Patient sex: F
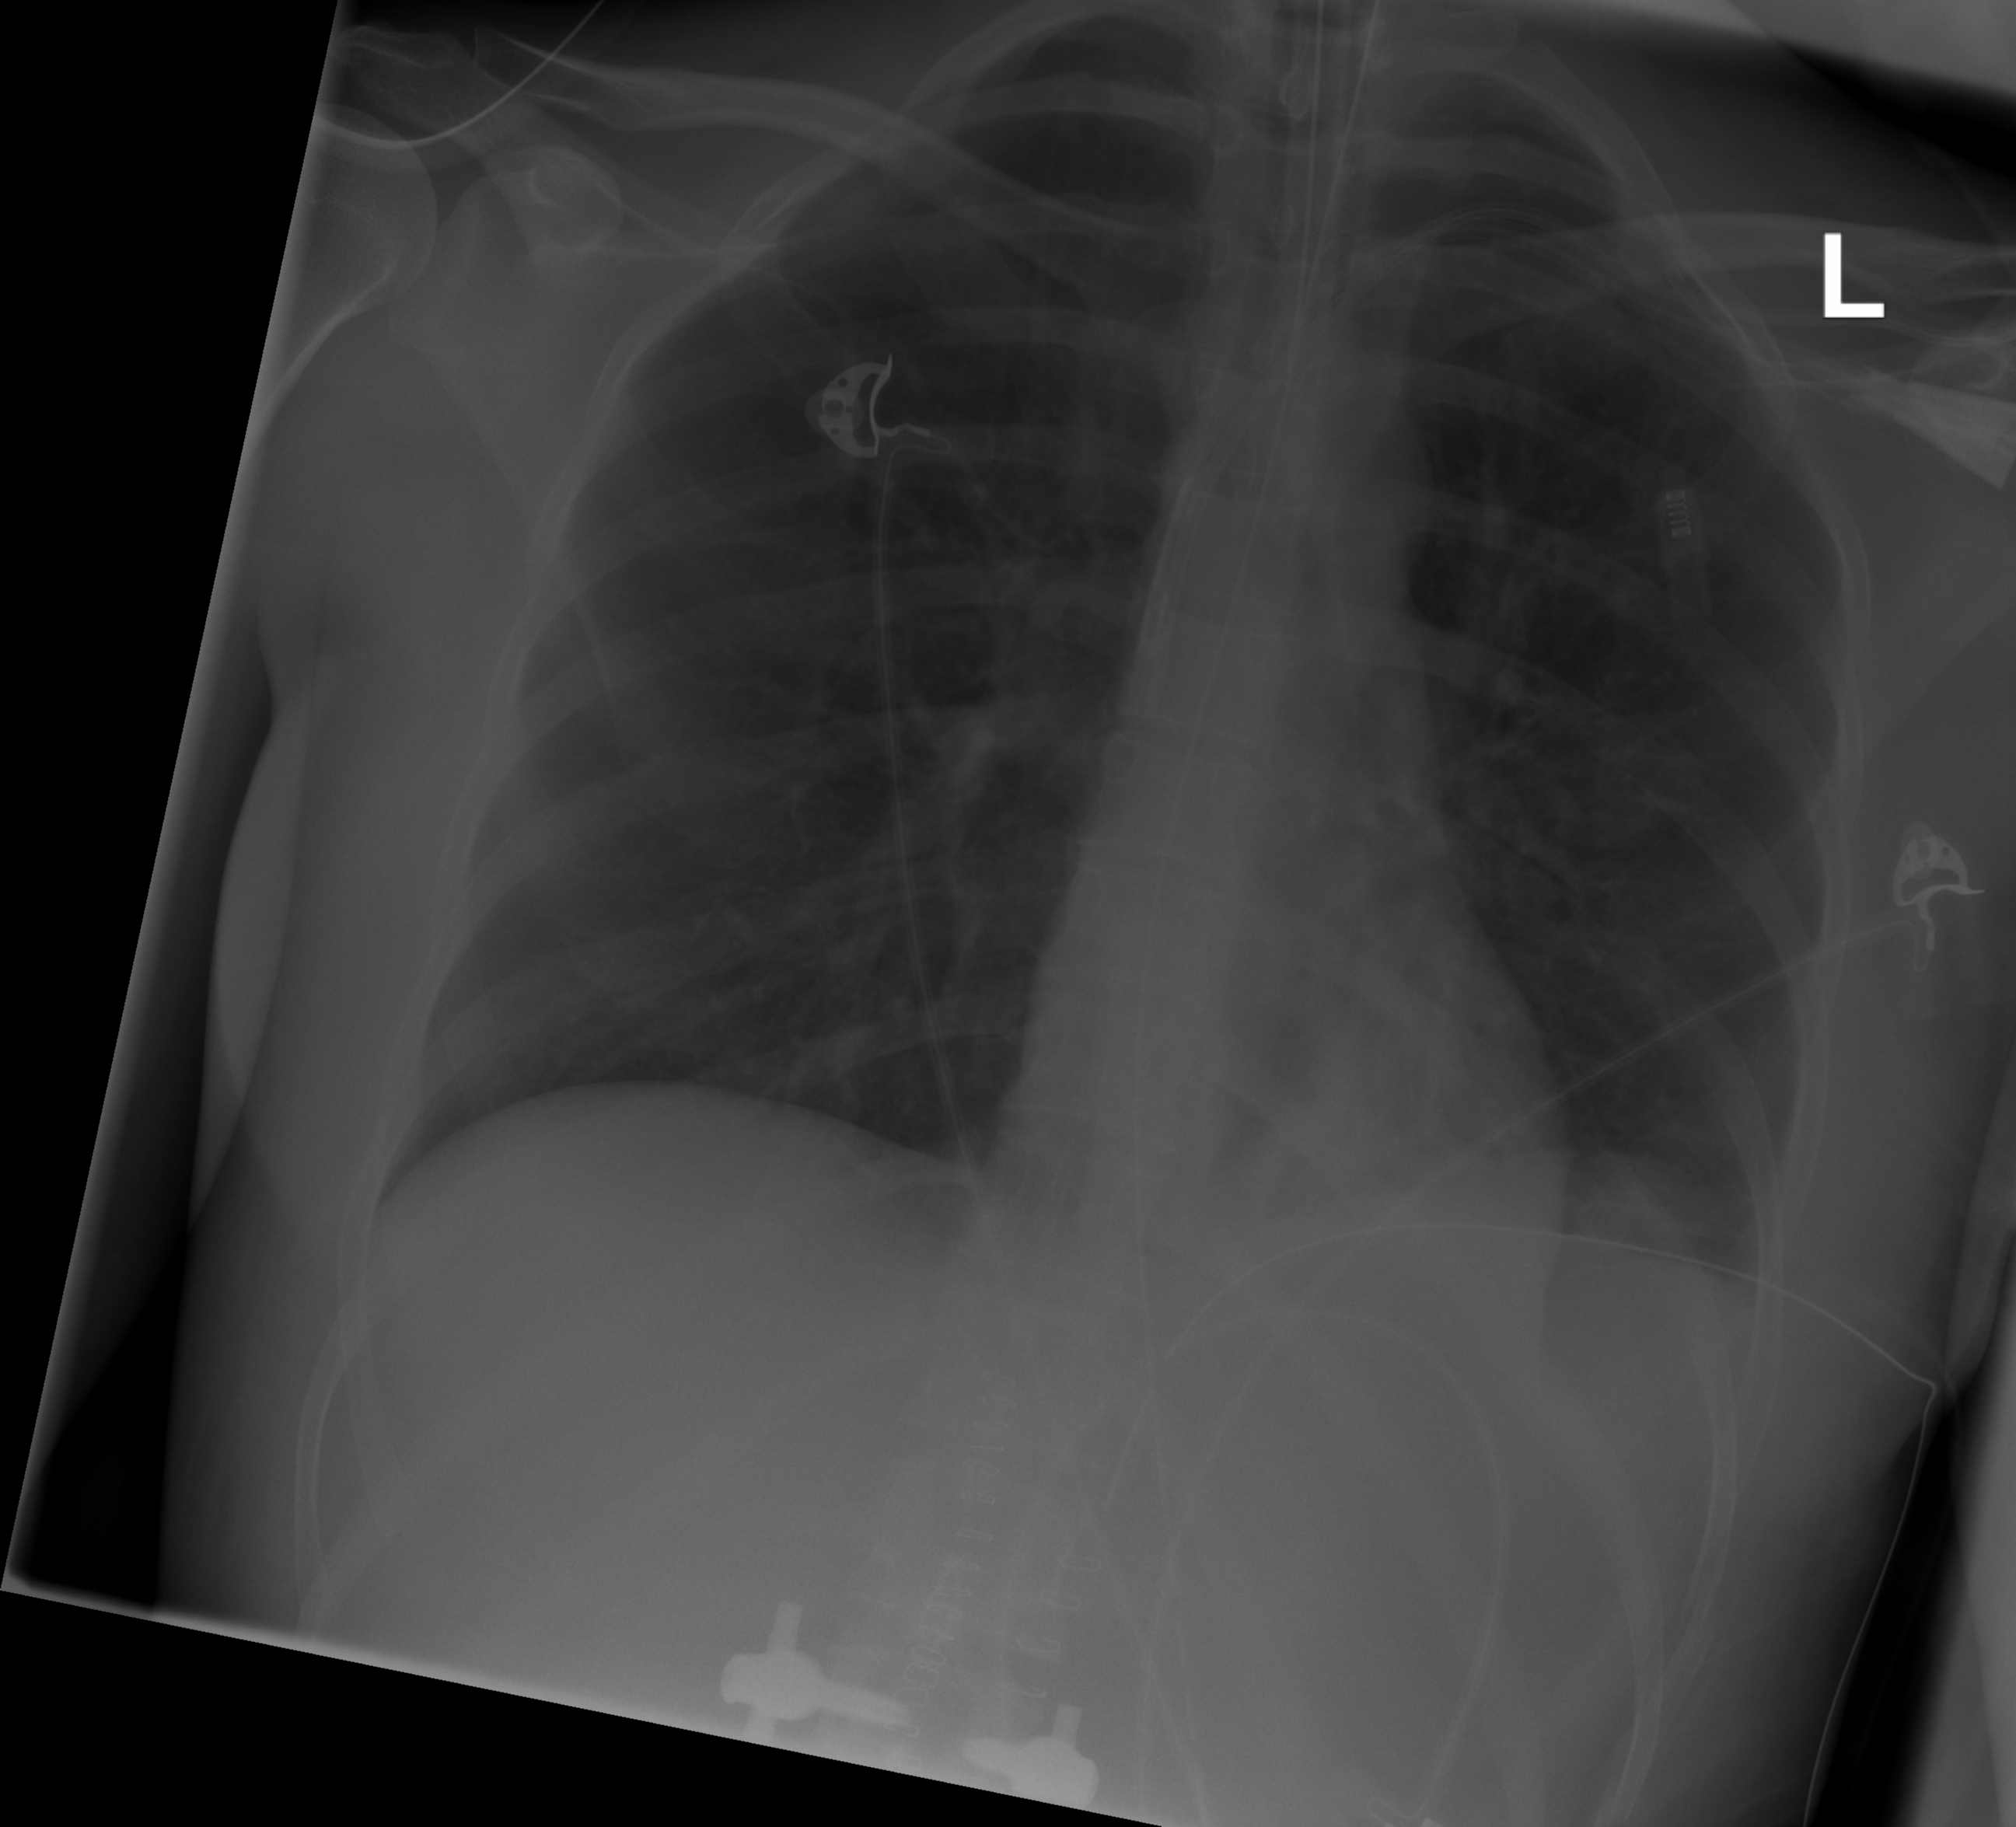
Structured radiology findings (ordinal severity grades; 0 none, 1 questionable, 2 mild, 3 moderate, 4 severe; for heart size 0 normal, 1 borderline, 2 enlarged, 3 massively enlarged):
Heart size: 0
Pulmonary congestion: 0
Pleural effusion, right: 0
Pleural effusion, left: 2
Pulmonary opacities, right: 0
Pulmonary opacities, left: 2
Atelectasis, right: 0
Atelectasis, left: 3